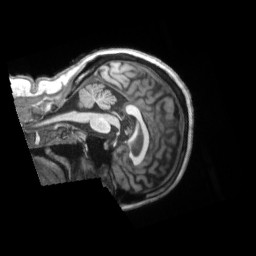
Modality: T1w
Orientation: sagittal
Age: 68
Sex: female
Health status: ill
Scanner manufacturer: siemens
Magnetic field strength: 3 T
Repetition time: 2.2 s
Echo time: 0.00157 s